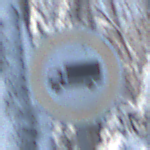
Verkehrszeichen: VerbotFuerKraftfahrzeugeUeberDreiKommaFuenfTonnen
Umgebung: Outdoor, Nature
Tageszeit: MorningAfternoon
Wetter: Clear
Licht: Natural
Jahreszeit: Winter
Kontrast: LowContrast